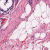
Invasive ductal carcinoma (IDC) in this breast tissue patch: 0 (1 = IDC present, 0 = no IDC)